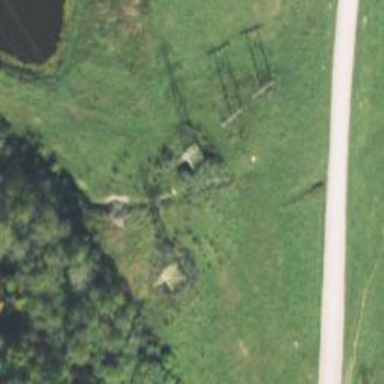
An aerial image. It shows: Lattice structure tower used for power distribution.